Interaction volume radius: 10 \u00c5
Interaction volume height: 20 \u00c5
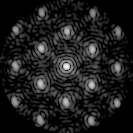
Disorder parameter: 0.2937